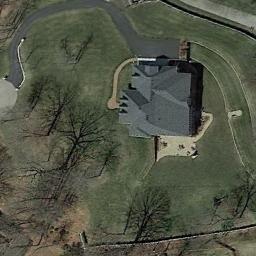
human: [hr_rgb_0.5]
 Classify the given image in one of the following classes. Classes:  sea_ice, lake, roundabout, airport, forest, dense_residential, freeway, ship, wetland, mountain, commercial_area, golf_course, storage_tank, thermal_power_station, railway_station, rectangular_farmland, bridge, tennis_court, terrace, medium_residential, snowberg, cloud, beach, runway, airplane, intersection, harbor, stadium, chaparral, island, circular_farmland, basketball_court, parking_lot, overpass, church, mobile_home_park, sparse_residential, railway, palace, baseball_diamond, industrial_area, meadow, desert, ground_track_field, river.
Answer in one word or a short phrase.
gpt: sparse_residential